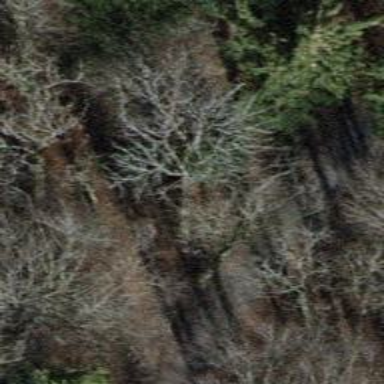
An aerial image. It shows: Single tag "natural: tree."